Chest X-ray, PA view. Patient: 60 years old, sex M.
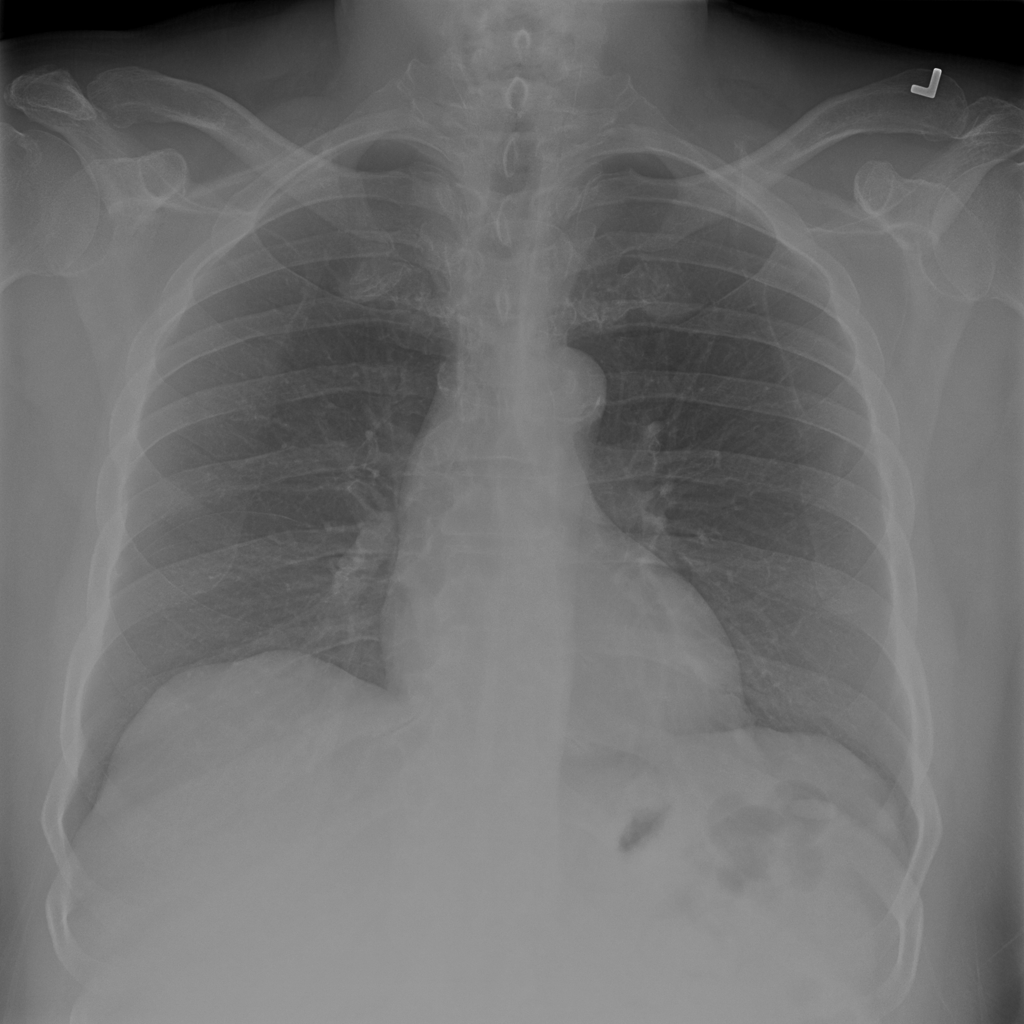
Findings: No Finding